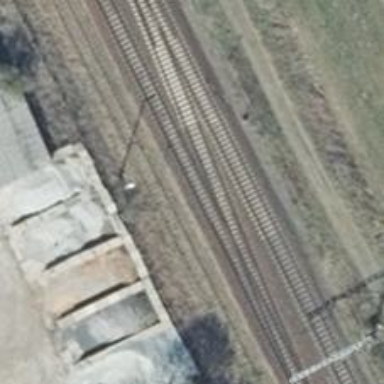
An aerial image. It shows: Railway signal.